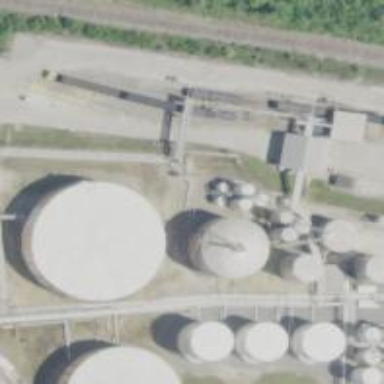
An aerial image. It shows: Storage tank that is man-made.